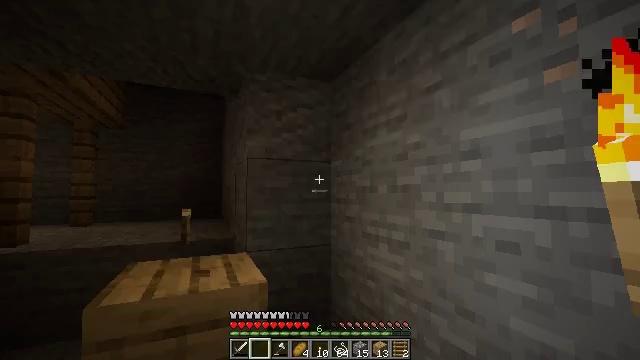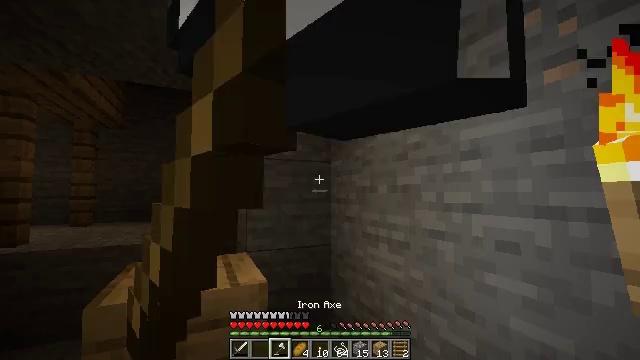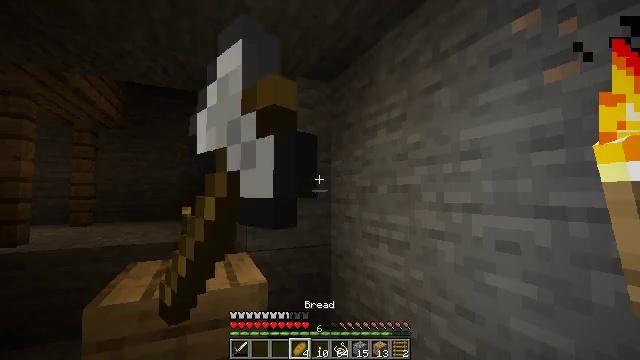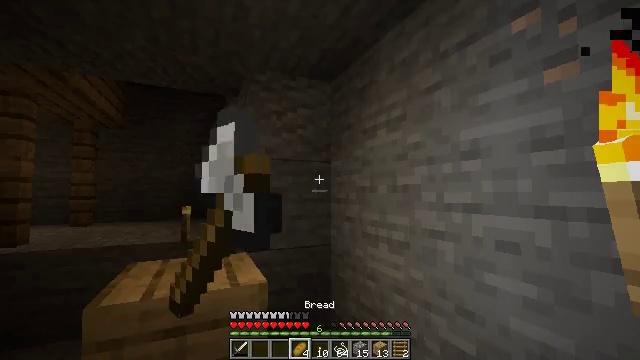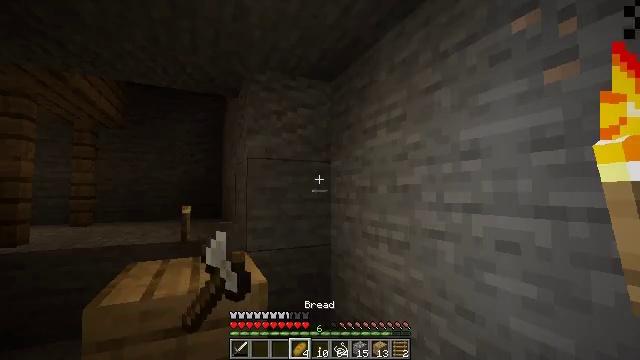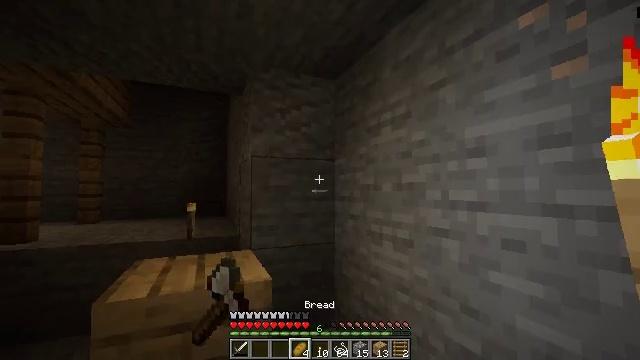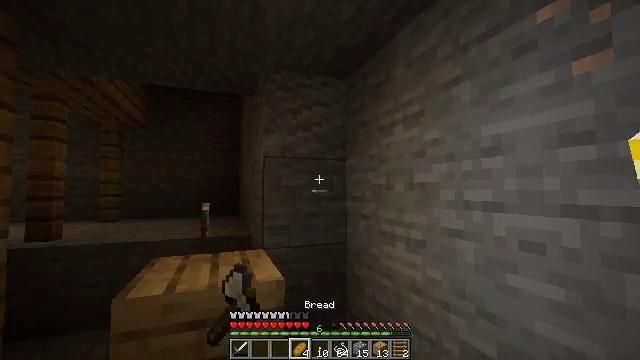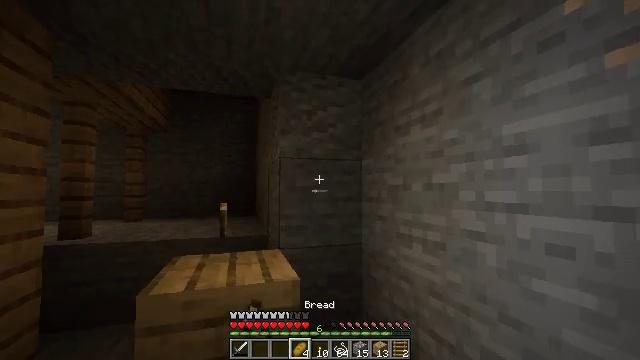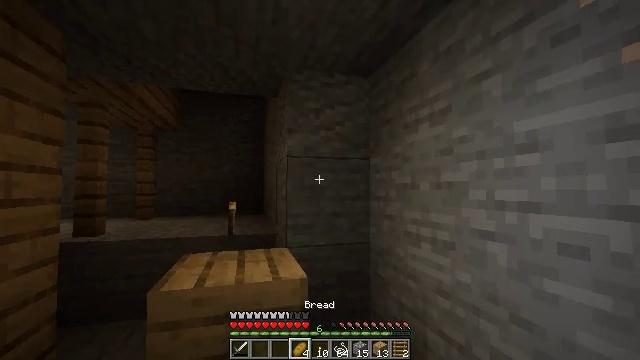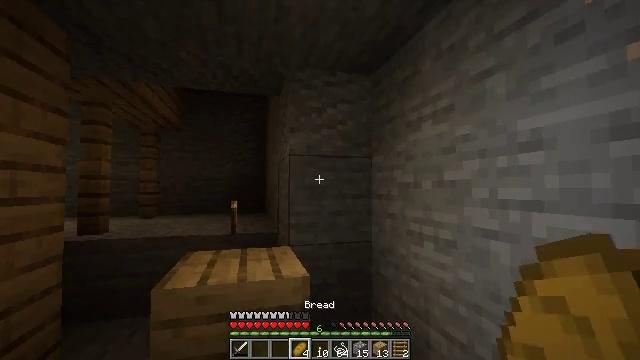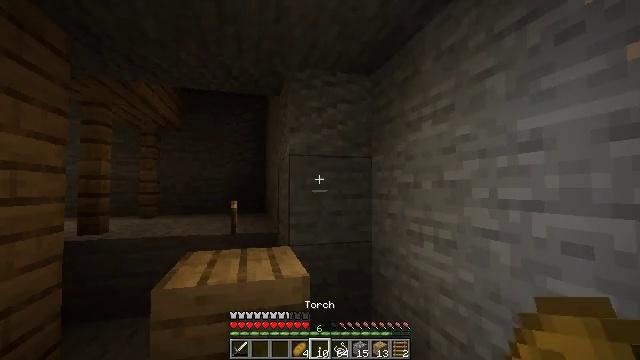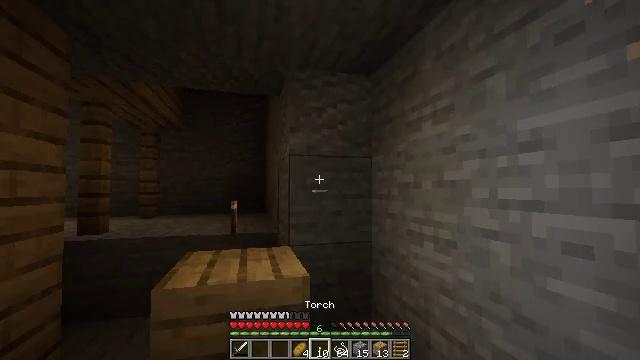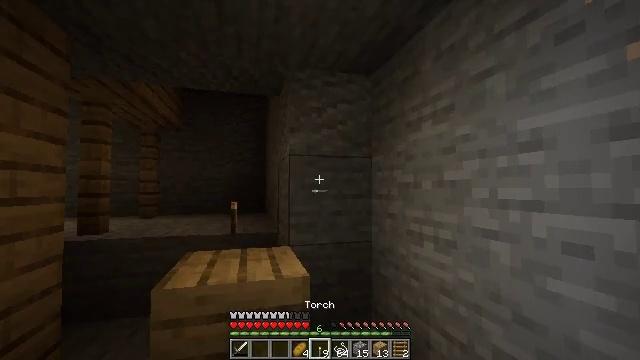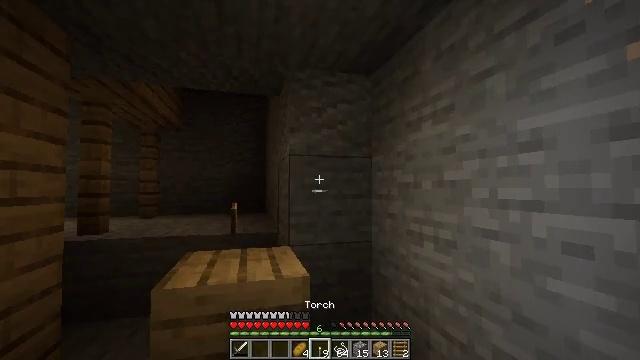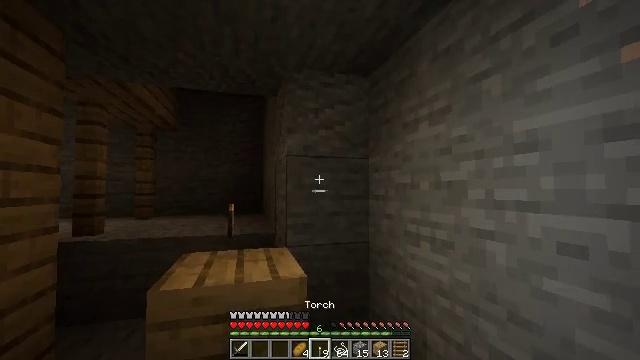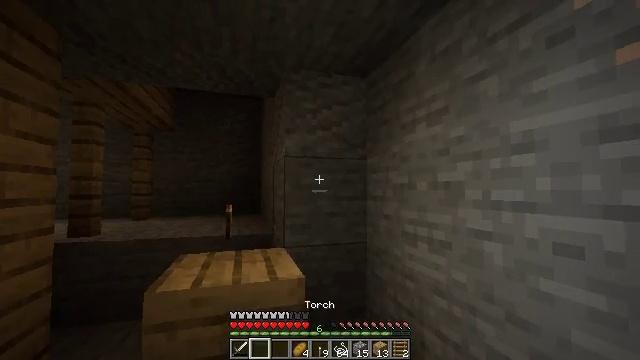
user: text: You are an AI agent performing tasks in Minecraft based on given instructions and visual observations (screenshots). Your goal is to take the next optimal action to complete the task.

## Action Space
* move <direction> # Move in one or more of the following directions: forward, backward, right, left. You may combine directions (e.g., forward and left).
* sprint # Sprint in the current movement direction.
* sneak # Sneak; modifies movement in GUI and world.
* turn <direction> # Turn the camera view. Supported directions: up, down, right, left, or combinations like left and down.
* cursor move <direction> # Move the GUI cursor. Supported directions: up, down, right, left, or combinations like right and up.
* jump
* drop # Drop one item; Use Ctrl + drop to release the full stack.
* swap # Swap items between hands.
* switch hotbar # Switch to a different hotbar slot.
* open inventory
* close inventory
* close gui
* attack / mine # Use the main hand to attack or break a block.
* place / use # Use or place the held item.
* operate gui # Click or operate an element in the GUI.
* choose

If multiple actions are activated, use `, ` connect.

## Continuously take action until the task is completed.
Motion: motion action
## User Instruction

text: Drop a torch.
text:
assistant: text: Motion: no_op
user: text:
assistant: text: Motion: no_op
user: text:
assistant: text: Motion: no_op
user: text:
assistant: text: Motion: no_op
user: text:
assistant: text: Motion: no_op
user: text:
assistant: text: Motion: turn left
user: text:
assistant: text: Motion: turn left
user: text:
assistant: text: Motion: turn left
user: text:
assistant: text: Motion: no_op
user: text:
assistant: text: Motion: no_op
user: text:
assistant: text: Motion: no_op
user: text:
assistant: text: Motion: drop
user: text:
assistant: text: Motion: drop
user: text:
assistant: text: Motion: drop
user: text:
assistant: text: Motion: drop, switch to hotbar 2
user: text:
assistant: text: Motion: drop, switch to hotbar 2
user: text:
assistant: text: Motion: switch to hotbar 2